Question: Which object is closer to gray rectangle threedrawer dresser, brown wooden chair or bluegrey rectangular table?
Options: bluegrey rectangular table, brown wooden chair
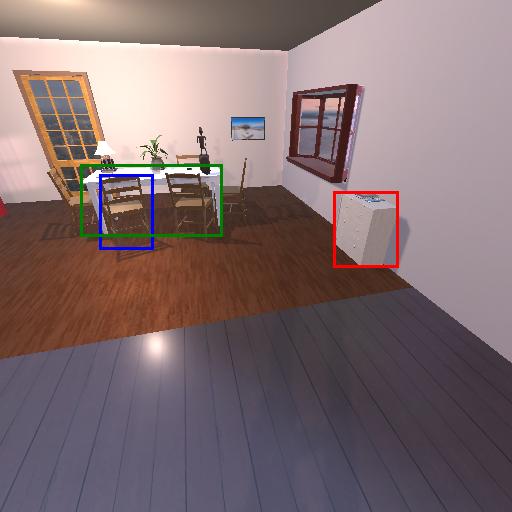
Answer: bluegrey rectangular table